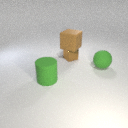
large green rubber cylinder in front of small brown metal cube